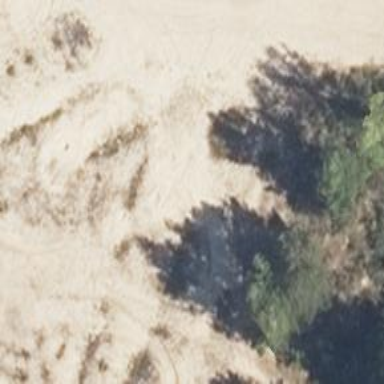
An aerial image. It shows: Sandy path.